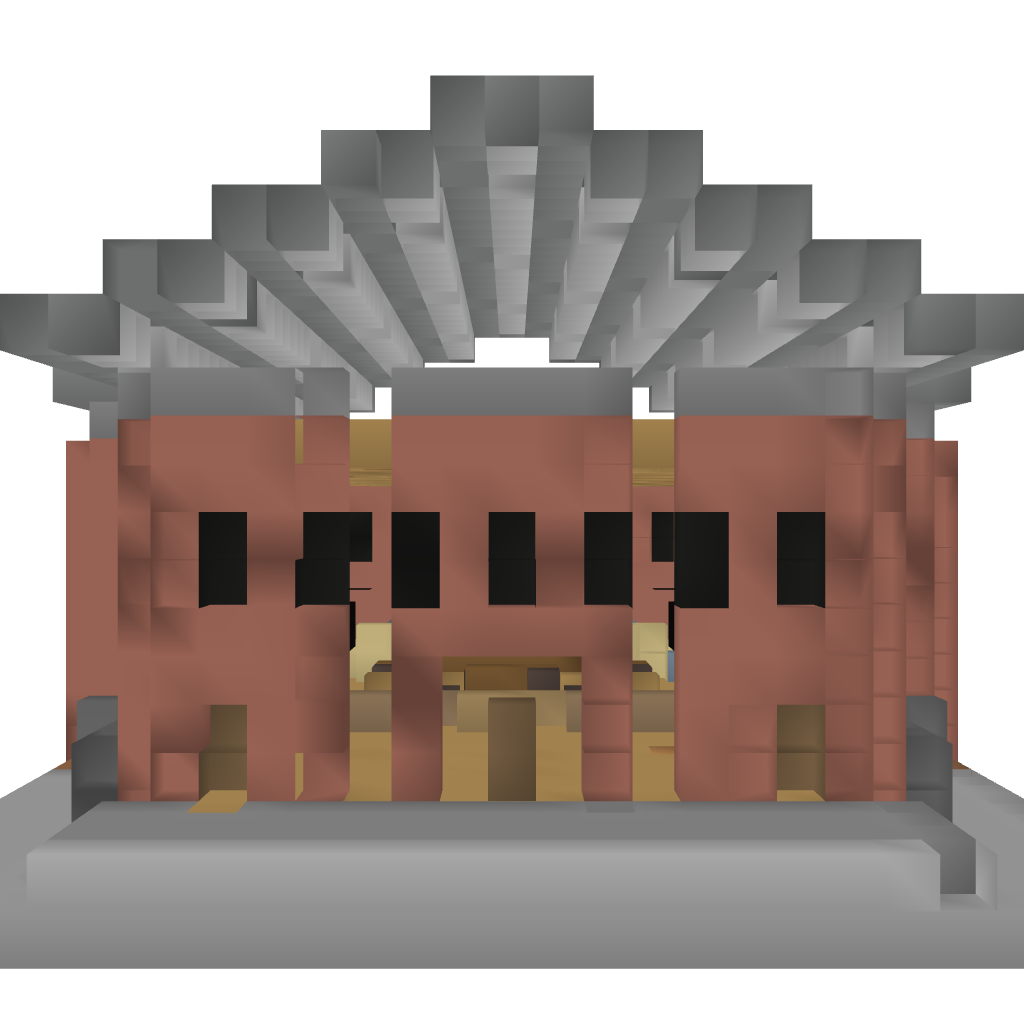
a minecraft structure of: Courthouse